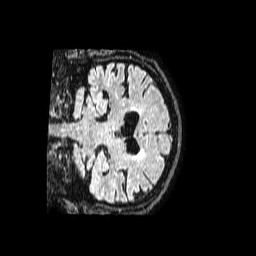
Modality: FLAIR
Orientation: coronal
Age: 75
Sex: female
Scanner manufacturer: philips
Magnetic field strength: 1.5 T
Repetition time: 4.8 s
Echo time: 0.3 s